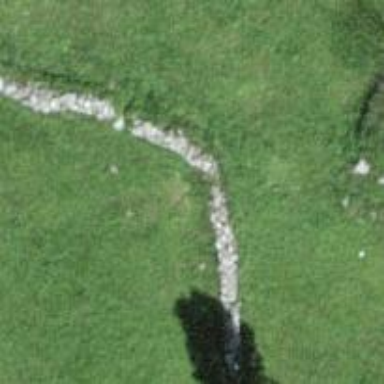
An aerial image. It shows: Wall barrier.